Field crop: maize
Growth stage: 1
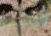
Species: datura